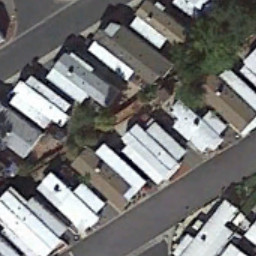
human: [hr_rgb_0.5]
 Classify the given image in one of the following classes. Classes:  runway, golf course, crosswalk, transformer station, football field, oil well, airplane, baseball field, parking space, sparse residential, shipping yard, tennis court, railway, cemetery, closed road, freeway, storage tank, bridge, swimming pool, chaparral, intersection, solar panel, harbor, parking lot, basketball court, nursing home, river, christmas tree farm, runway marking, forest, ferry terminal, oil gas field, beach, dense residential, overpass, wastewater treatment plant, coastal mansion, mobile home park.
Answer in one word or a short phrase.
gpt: mobile home park